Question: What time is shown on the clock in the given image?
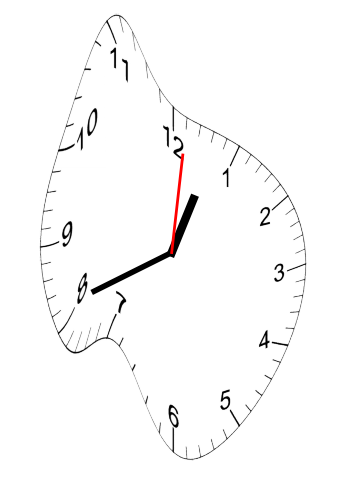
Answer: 12:41:01